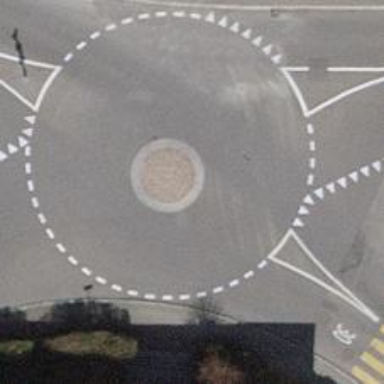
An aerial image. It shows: Mini roundabout on the road.